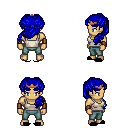
a pixel art fantasy rpg character, male body template, human, tanned skin, white pirate shirt, teal pants, blue princess hairstyle, bronze tiara, leather bracers, black slippers, four views (front, back, left, right), 2x2 character sprite sheet, small pixel art, hard edges, no anti-aliasing